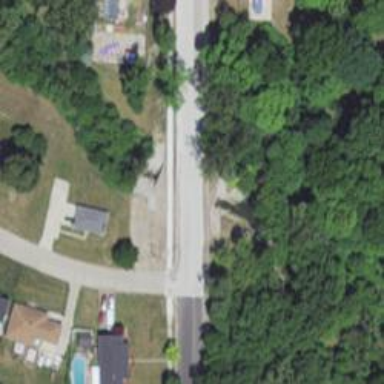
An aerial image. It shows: Culvert tunnel.